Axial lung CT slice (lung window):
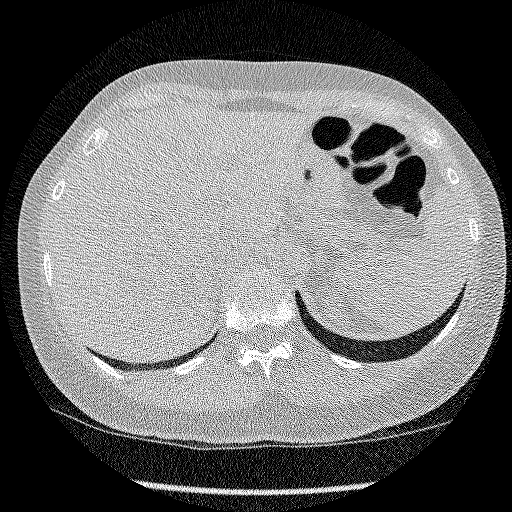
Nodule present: no